Interaction volume radius: 5 \u00c5
Interaction volume height: 45 \u00c5
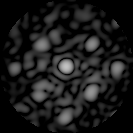
Disorder parameter: 0.383